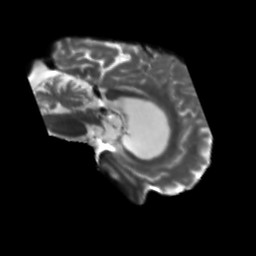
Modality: T2w
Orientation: sagittal
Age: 43
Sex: male
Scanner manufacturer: siemens
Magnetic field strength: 3 T
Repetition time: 5.25 s
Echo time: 0.08 s